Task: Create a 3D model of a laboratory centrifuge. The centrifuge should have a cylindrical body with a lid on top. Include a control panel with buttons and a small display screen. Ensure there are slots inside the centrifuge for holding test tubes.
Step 630:
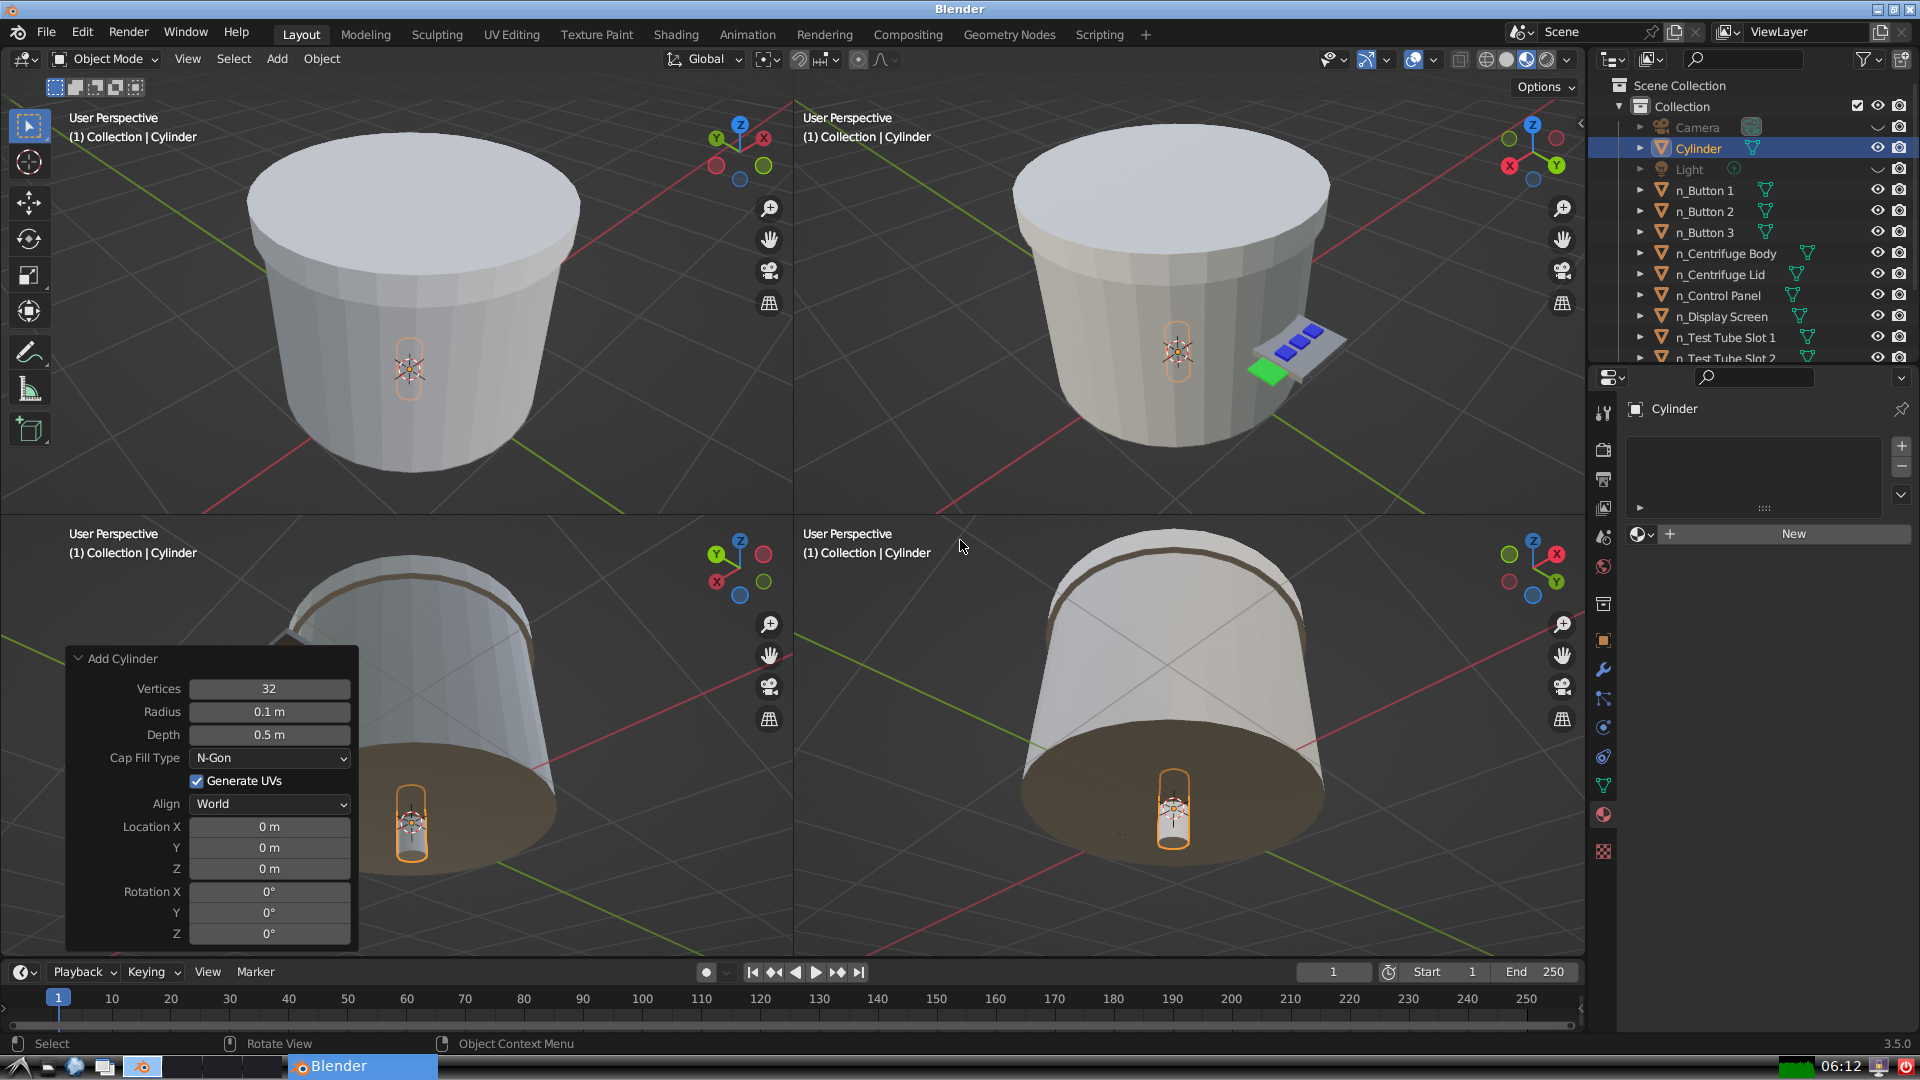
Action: {"mouse_move": [270, 731]}